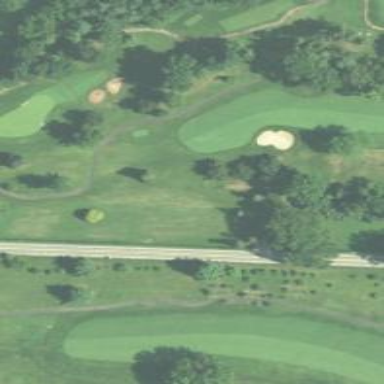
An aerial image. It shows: Rough grassy area used for golf.